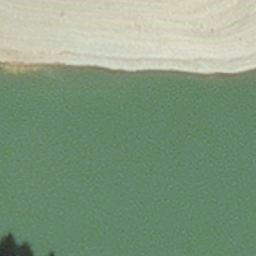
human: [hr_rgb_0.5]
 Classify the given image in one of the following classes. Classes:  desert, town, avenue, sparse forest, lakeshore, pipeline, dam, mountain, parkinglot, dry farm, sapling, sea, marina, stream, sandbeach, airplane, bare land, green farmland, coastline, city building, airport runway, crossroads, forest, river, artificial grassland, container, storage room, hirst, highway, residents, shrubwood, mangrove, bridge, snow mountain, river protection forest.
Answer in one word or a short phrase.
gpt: hirst